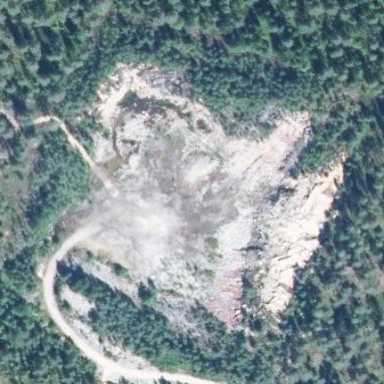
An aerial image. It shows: Quarry area.